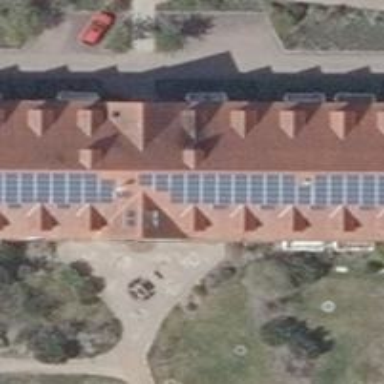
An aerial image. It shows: Solar power generator on the roof. The generator is solar photovoltaic panel.